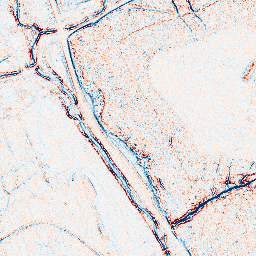
Category: edge_preserving
Decomposition family: bilateral
Decomposition parameters: d: 5
sigma_color: 50
sigma_space: 150
Upsampling method: quadratic
Upsampling parameters: scale: 4
Upsampling scale: 4